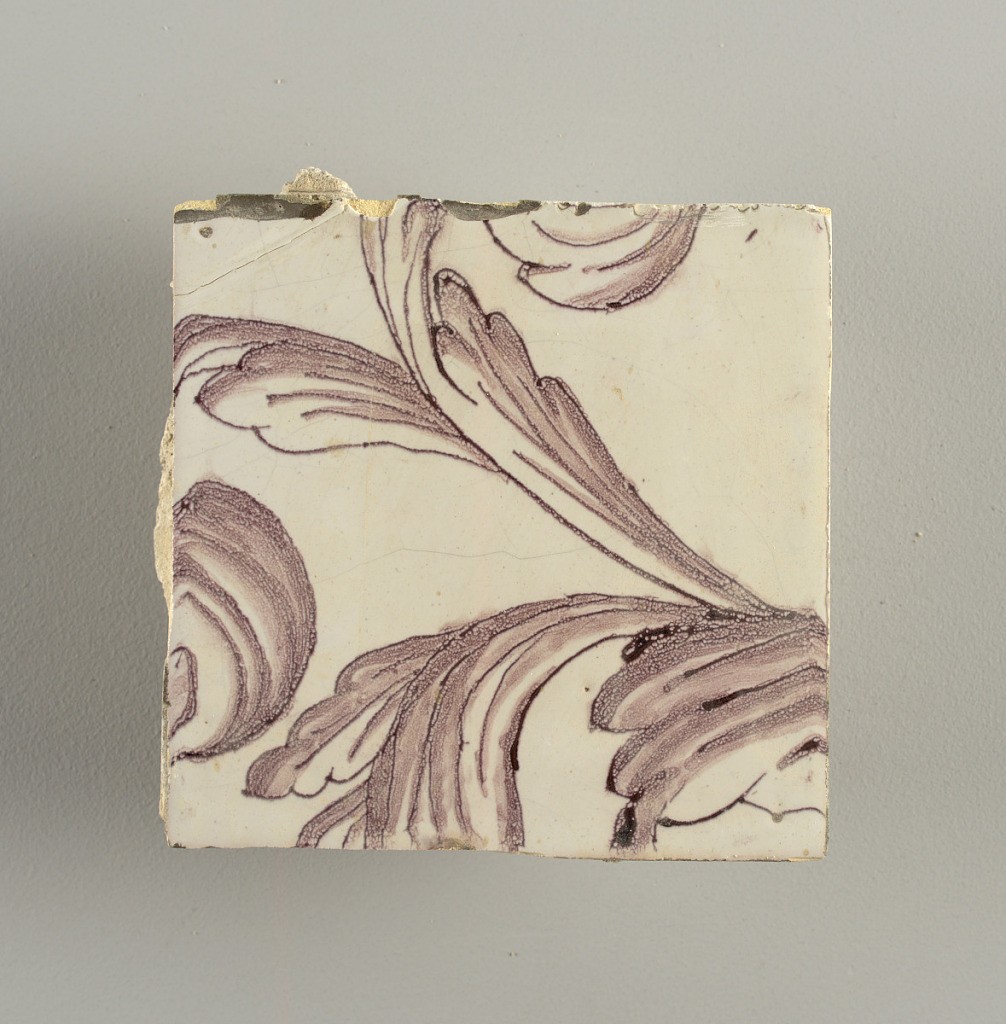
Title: Tile wall facing
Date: ca. 1725
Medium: Tin-glazed earthenware, underglaze
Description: Horizontal rectangle.  Thirty tiles wide and twenty-three tiles high with opening for fireplace eleven tiles wide and ten high.  Foliage arabesques disposed about three vertical axes from which are emphazised by urns at center and right, and at left by the figure of a standing woman carrying an infant on her arm and accompanied by two children.